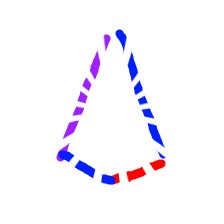
Shape: kite